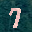
Label: 7